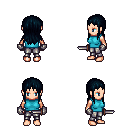
a pixel art fantasy rpg character, female body template, human, light skin, teal sleeveless shirt, metal pants, raven unkempt hairstyle, metal gloves, dagger, four views (front, back, left, right), 2x2 character sprite sheet, small pixel art, hard edges, no anti-aliasing